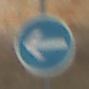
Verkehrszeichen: VorgeschriebeneFahrtrichtungHierLinks
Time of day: MorningAfternoon
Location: Outdoor (Nature)
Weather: PartlyCloudy
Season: Autumn
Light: Natural